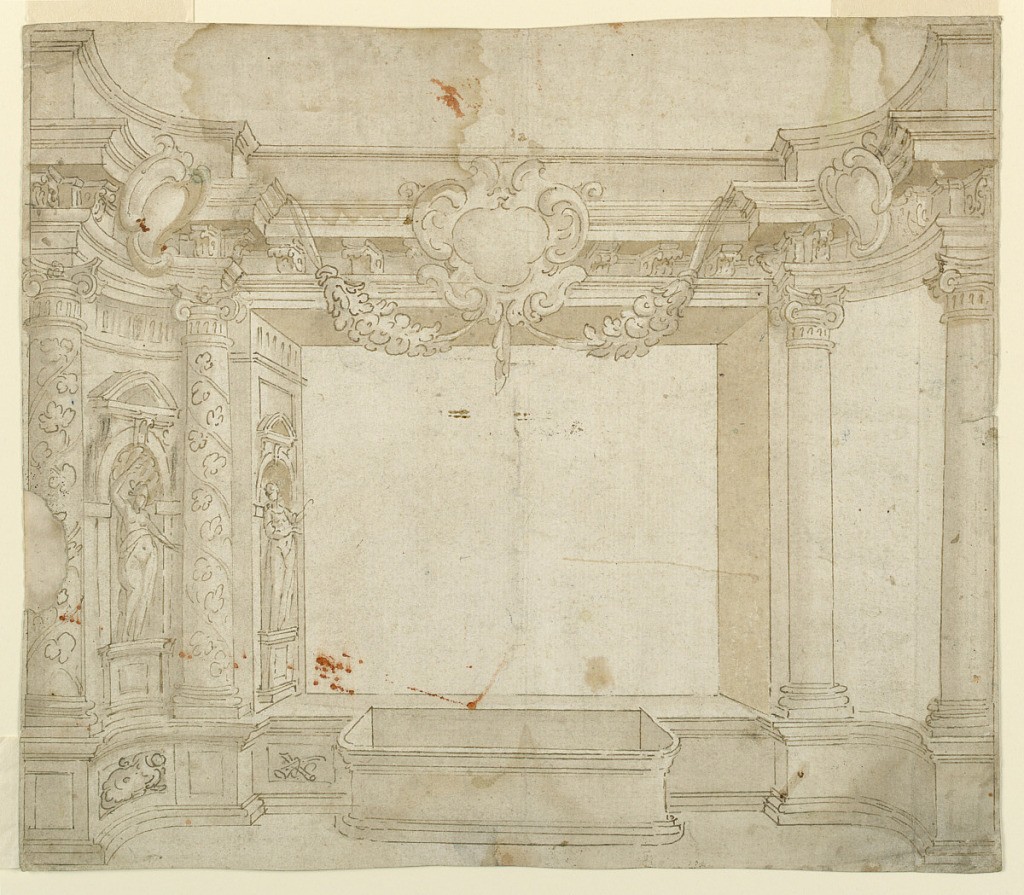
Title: Stage Design: Proscenium and Orchestra
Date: ca. 1650
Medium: Pen and bistre, brush and sepia wash on paper
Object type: Drawing
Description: Design showing decoration of stage wall with sculptures in niches and garlands hanging from above from cartouche in the middle. Arrangement to place orchestra.